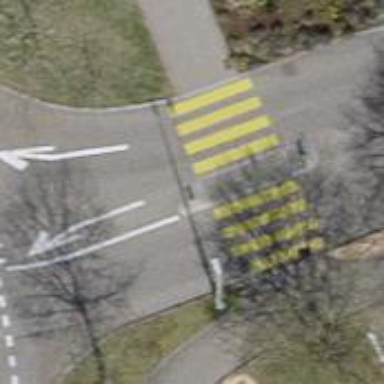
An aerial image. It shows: Pedestrian crossing with zebra markings on footway.